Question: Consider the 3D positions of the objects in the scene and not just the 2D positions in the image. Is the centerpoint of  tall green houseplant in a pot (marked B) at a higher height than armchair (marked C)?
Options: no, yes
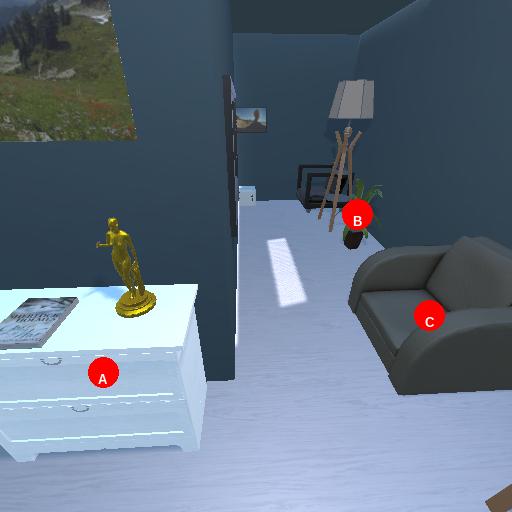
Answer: no